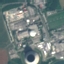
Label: Industrial